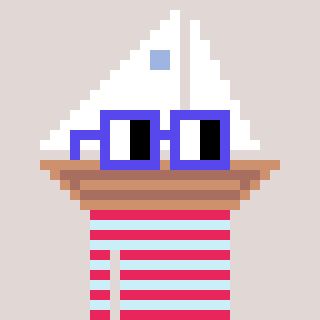
a pixel art character with square blue glasses, a sailboat-shaped head and a cold-colored body on a warm background